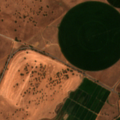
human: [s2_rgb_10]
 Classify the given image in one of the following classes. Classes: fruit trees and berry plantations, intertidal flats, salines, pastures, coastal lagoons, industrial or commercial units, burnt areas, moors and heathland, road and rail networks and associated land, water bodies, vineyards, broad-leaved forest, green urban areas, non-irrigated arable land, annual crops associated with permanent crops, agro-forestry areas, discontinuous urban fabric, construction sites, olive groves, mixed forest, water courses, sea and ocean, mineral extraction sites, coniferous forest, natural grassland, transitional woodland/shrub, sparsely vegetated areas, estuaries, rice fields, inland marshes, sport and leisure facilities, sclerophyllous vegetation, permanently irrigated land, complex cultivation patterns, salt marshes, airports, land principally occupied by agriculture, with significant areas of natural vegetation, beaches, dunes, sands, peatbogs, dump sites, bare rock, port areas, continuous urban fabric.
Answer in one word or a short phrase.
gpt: non-irrigated arable land, permanently irrigated land, agro-forestry areas